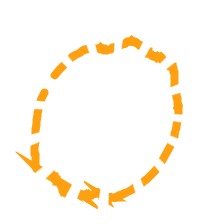
Shape: circle